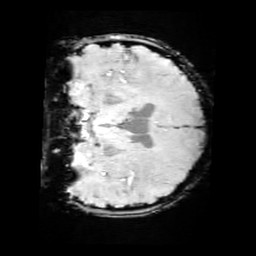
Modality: SWI
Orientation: coronal
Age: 11
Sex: male
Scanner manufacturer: siemens
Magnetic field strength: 3 T
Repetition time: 0.027 s
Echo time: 0.02 s